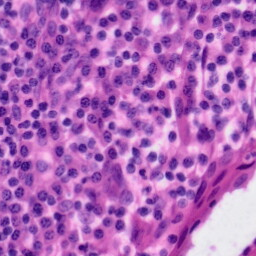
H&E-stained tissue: Tonsil